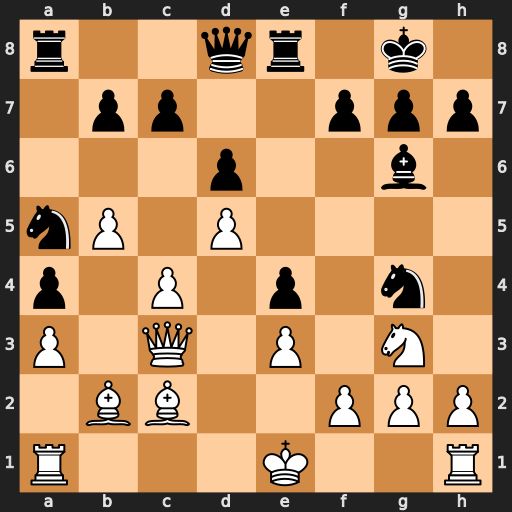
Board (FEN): r2qr1k1/1pp2ppp/3p2b1/nP1P4/p1P1p1n1/P1Q1P1N1/1BB2PPP/R3K2R
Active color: w
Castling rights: KQ
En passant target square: -
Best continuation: Qxg7#